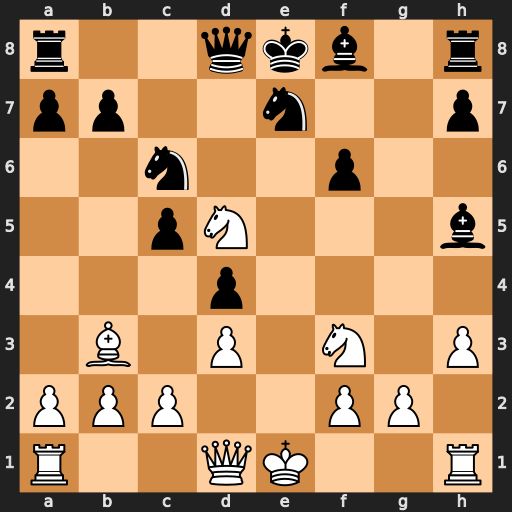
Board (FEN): r2qkb1r/pp2n2p/2n2p2/2pN3b/3p4/1B1P1N1P/PPP2PP1/R2QK2R
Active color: w
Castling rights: KQkq
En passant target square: -
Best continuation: Nxf6#